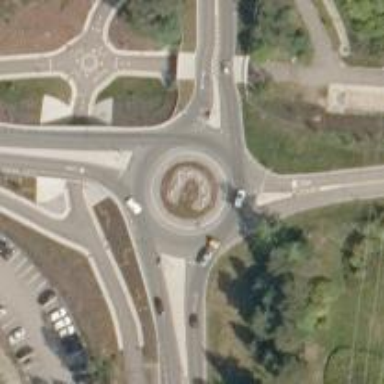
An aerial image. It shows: Asphalt road that is secondary route leading to roundabout.